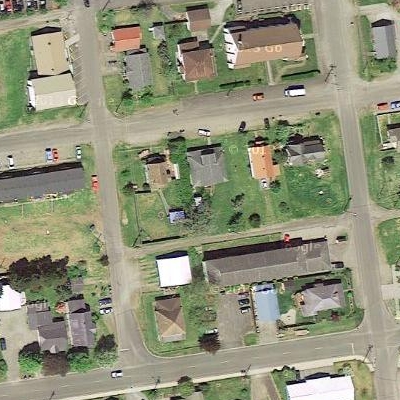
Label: fResident